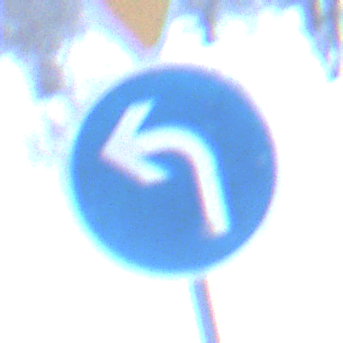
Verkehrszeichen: VorgeschriebeneFahrtrichtungLinks
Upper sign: VorfahrtGewaehren
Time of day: Midday
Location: Outdoor (Nature)
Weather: Overcast
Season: Winter
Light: Natural